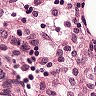
Metastatic tissue present: no